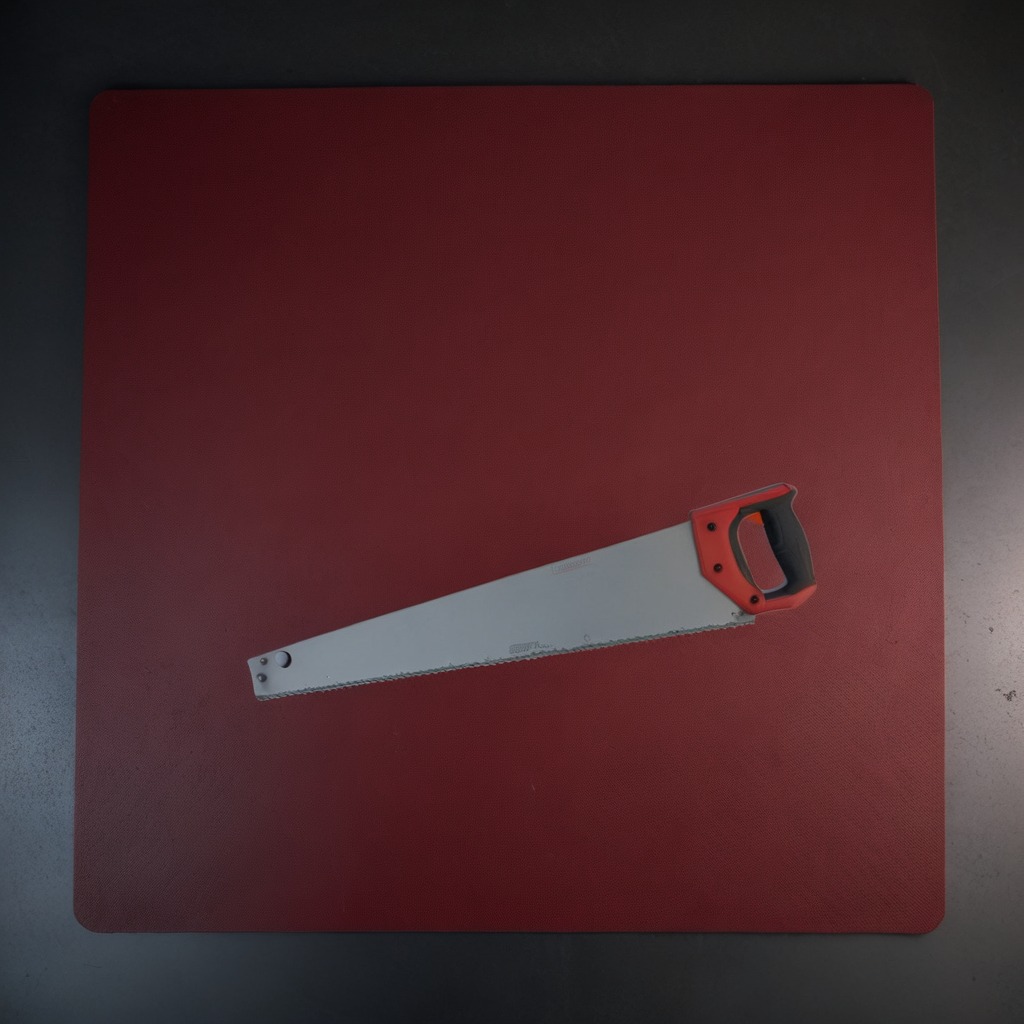
A metal saw is lying on the granite tabletop.